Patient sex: M
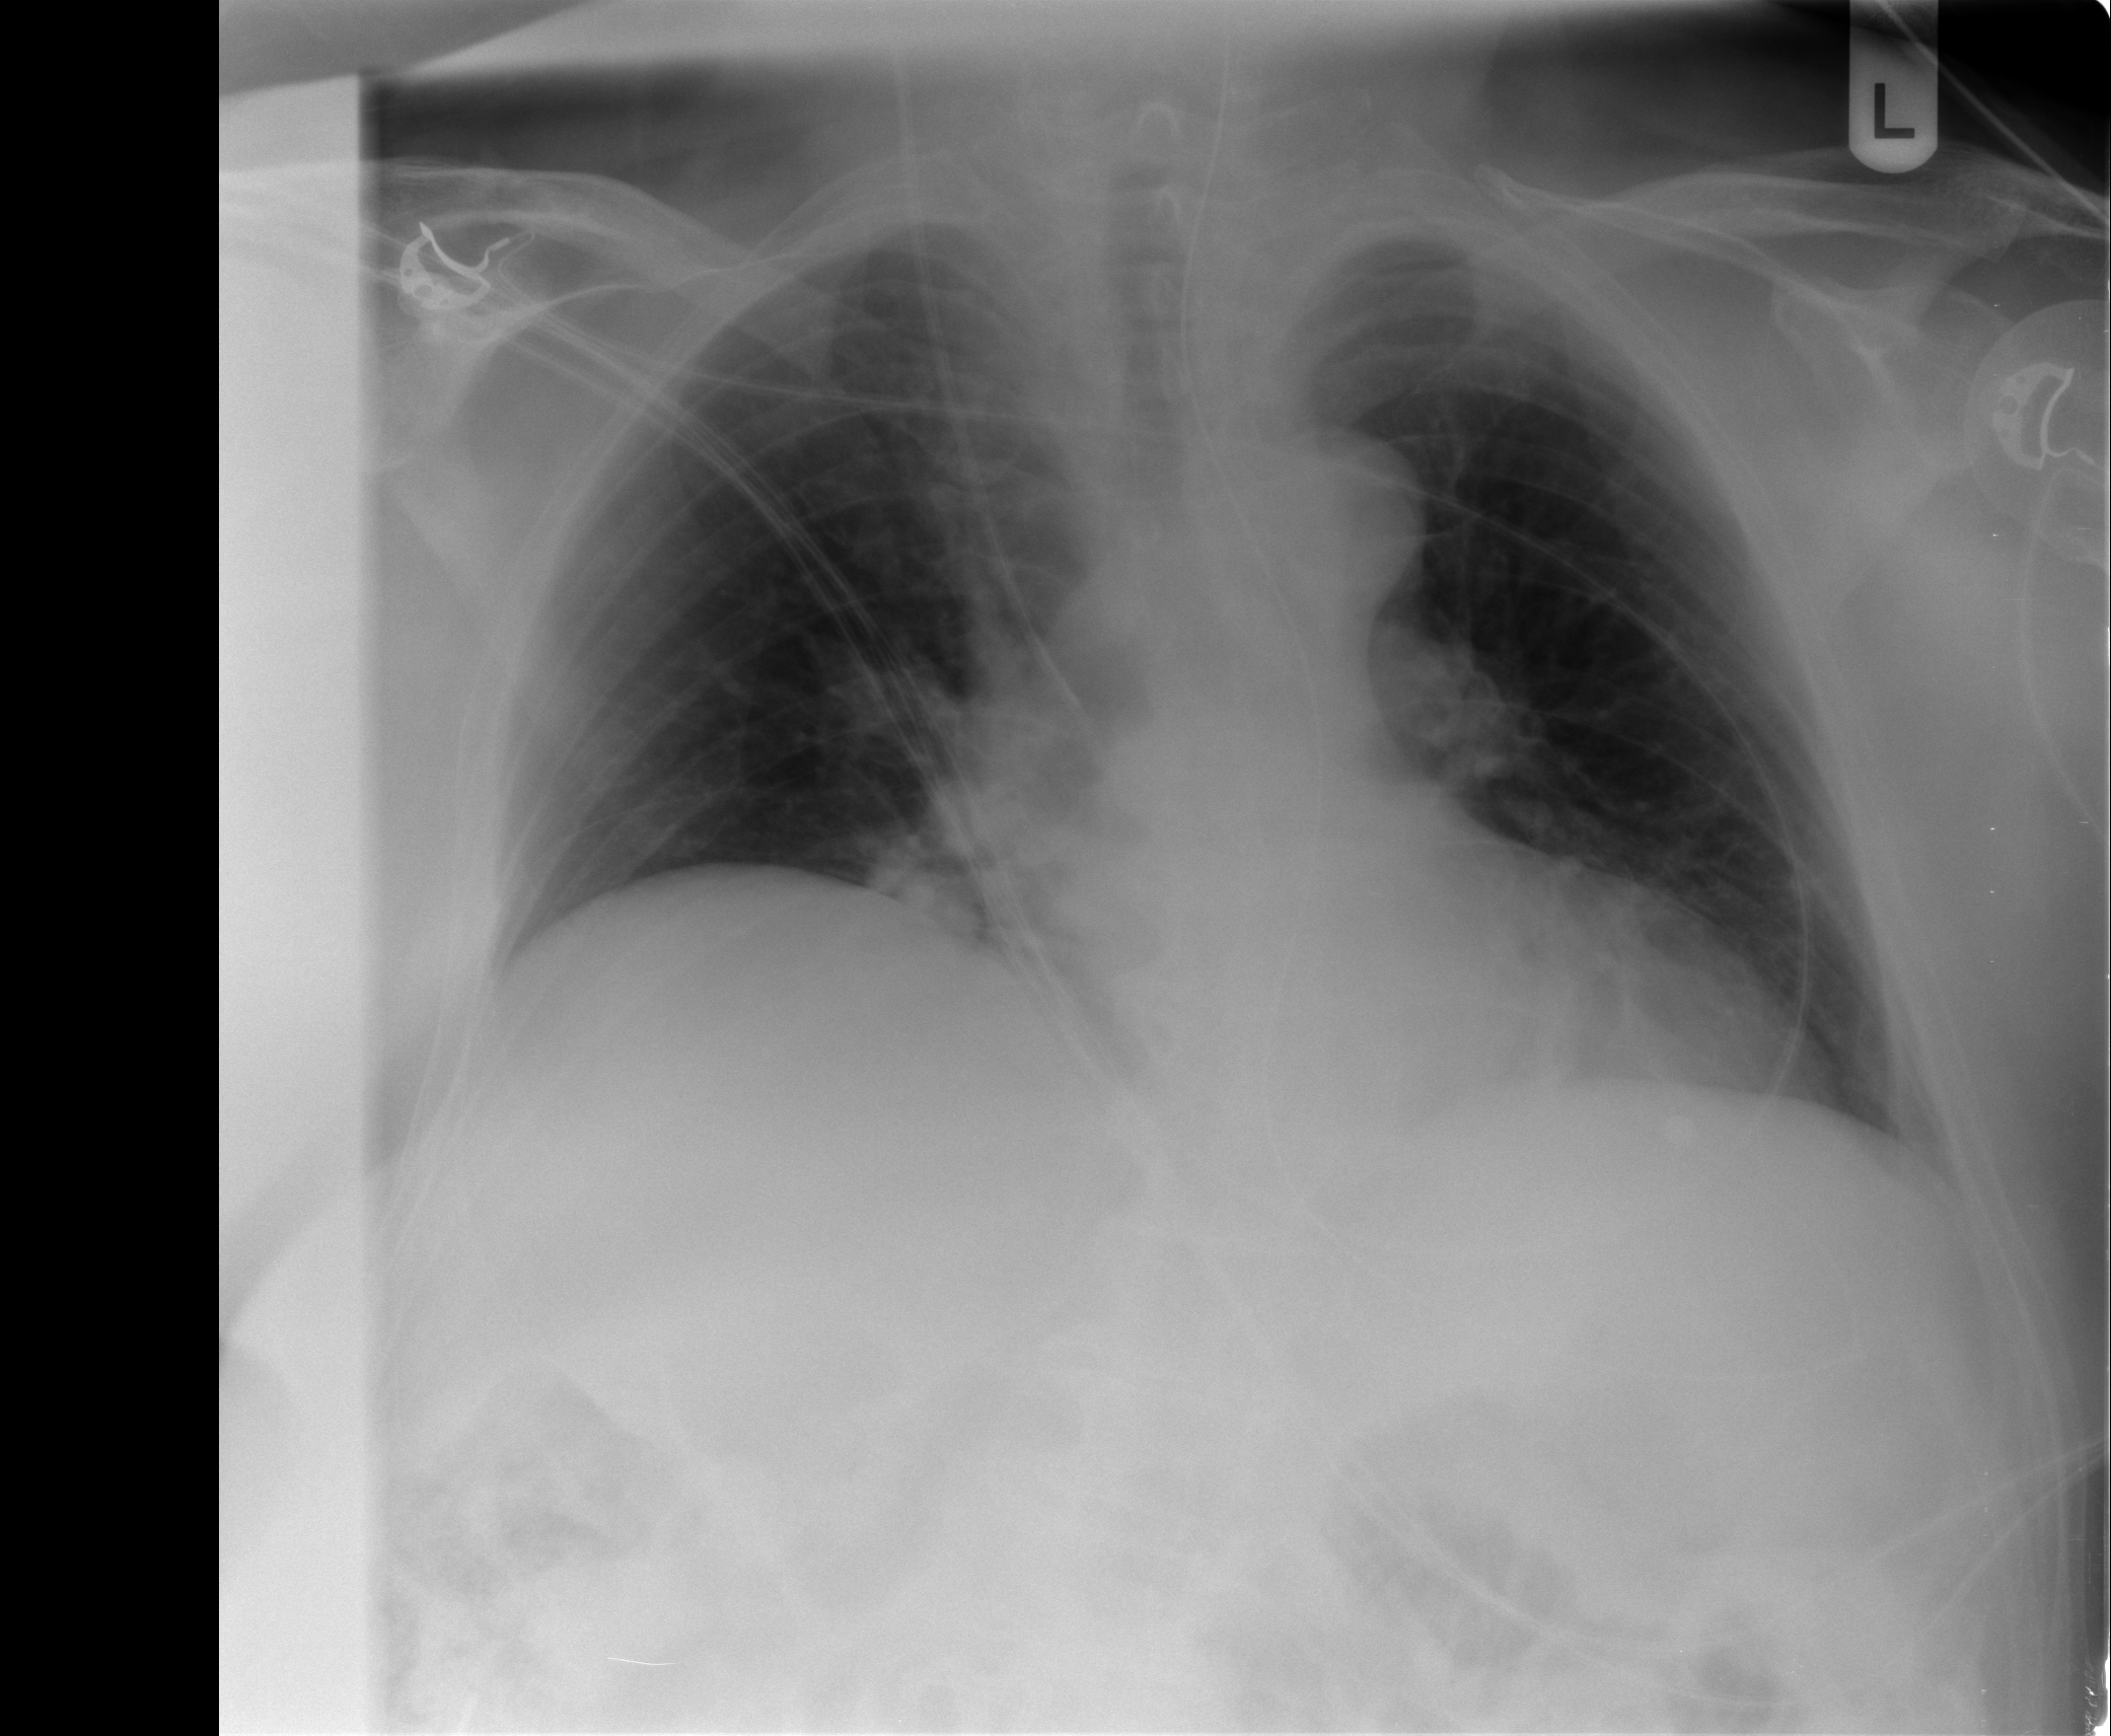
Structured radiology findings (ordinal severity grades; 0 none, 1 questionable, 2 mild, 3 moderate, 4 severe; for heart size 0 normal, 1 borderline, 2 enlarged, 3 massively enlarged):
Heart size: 0
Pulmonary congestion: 0
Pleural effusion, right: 0
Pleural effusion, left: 0
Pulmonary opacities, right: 0
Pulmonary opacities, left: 0
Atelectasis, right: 0
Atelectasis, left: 1